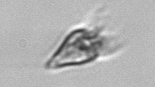
Label: Paratontonia_gracillima